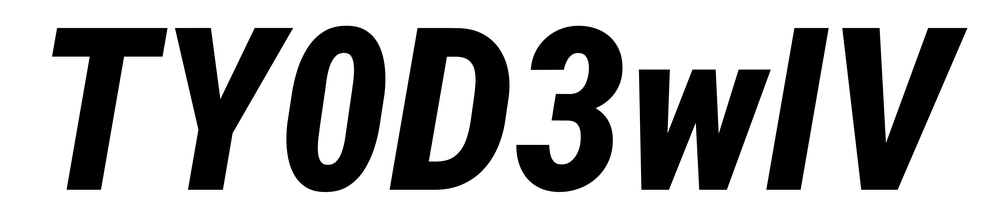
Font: Roboto-Italic_Condensed_ExtraBold_Italic